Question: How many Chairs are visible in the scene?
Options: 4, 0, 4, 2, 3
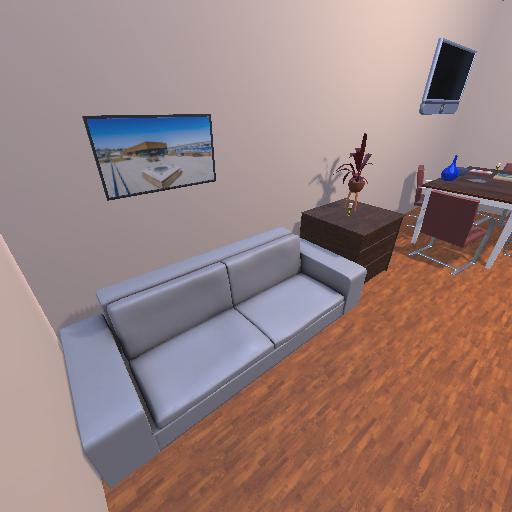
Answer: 4